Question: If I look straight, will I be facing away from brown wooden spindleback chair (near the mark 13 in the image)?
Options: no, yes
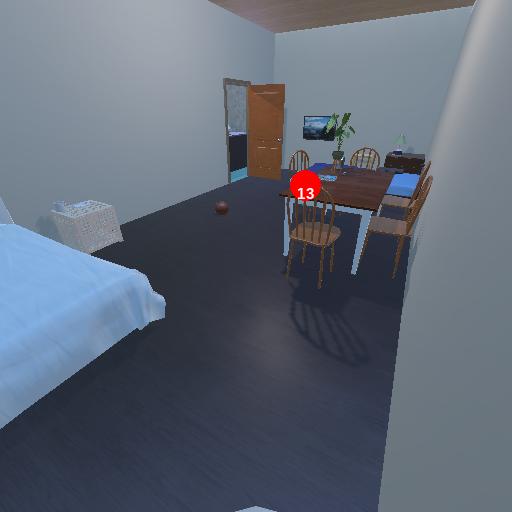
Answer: no